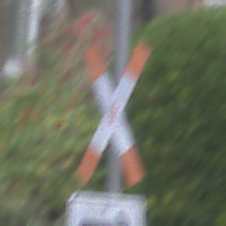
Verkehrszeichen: Andreaskreuz
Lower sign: RichtungsangabeDurchPfeile4
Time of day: MorningAfternoon
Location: Outdoor (Urban)
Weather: Overcast
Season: NotSpecified
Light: Natural